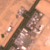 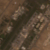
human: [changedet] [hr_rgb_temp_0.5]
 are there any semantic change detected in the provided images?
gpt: The residential area was extended.